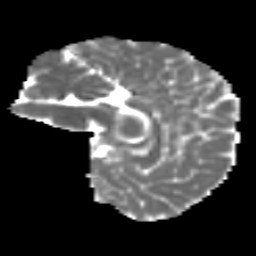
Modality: MD
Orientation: sagittal
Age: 12
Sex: female
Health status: ill
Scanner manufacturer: ge
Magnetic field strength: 3 T
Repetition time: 6.845 s
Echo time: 0.0805 s